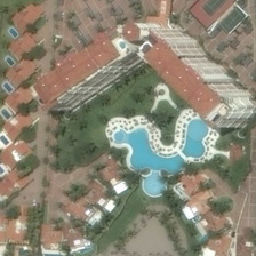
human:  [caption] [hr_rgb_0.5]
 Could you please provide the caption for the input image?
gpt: The resort has a large swimming pool.

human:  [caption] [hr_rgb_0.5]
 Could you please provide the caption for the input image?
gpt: Some buildings are around a large swimming pool in a resort.

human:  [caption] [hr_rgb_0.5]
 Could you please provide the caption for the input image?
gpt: The swimming pool is in the center of the resort.

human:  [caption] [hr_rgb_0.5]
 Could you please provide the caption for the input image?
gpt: The swimming pool is at the center of the resort.

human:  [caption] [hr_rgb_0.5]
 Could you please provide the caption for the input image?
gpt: The buildings around the resort's large swimming pool